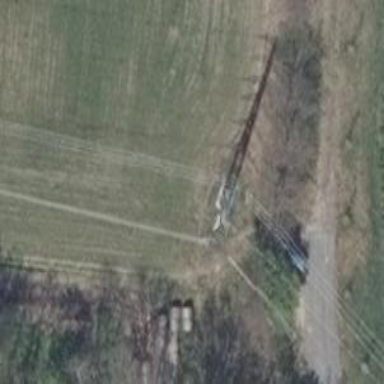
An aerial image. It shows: Power tower.